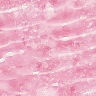
Metastatic tissue present: no